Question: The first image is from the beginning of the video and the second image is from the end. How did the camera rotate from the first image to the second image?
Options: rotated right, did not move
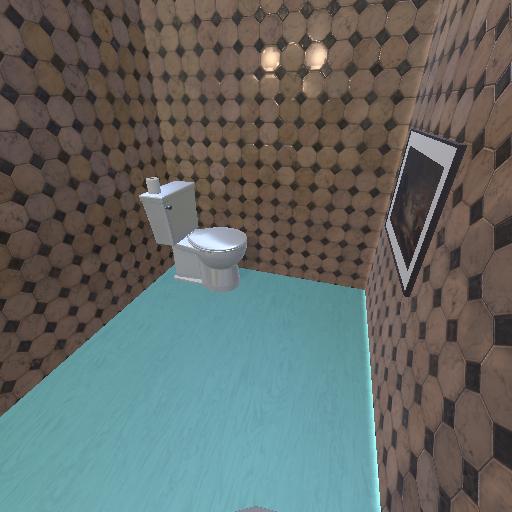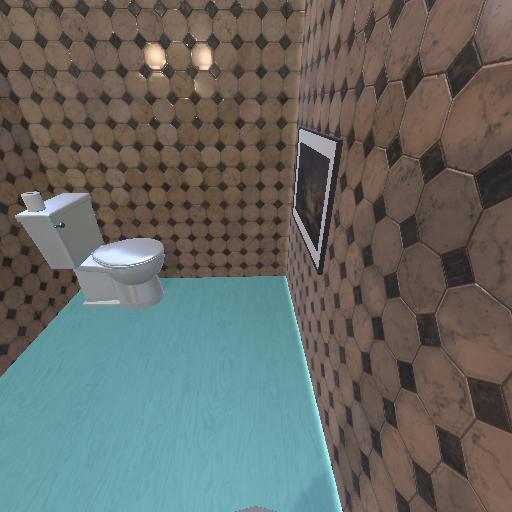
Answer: rotated right